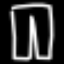
Label: pants